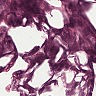
Metastatic tissue present: no